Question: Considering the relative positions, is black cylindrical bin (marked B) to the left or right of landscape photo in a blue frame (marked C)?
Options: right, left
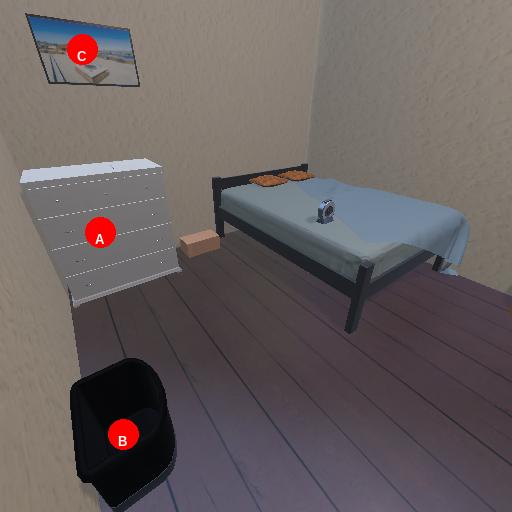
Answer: right